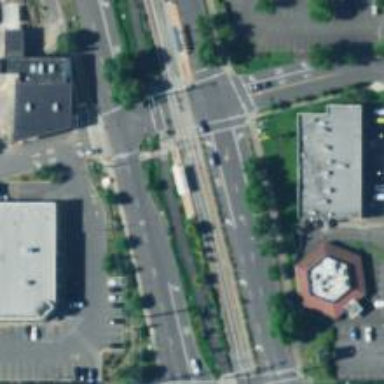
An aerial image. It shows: Busway road.